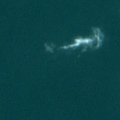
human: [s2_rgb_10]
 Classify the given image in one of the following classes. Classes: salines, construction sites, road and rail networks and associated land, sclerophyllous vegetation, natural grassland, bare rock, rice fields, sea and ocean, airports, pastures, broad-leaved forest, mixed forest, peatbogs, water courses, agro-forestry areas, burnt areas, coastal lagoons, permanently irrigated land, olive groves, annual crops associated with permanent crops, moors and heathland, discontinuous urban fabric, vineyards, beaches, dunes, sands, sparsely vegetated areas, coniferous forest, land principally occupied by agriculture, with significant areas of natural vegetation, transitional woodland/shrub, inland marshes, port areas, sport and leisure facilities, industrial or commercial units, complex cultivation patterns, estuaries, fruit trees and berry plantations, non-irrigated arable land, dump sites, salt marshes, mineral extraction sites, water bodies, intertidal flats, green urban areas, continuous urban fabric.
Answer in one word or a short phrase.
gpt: sea and ocean